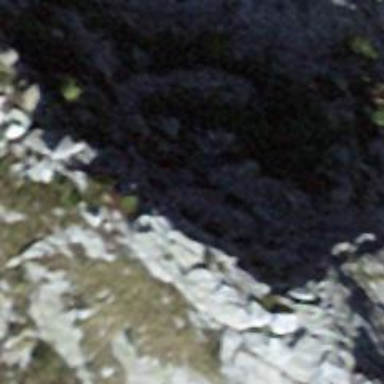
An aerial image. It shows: Arete in nature.